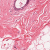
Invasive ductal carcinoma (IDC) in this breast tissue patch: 0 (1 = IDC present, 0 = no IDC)